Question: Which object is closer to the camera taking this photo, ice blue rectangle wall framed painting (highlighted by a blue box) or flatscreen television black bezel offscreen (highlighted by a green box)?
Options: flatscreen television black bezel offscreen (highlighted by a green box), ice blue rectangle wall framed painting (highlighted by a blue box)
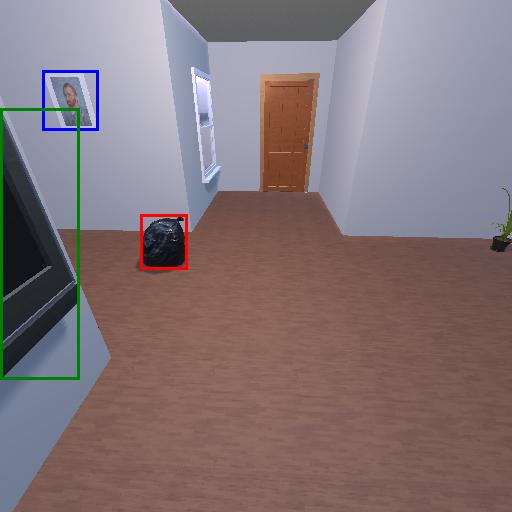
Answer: flatscreen television black bezel offscreen (highlighted by a green box)